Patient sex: M
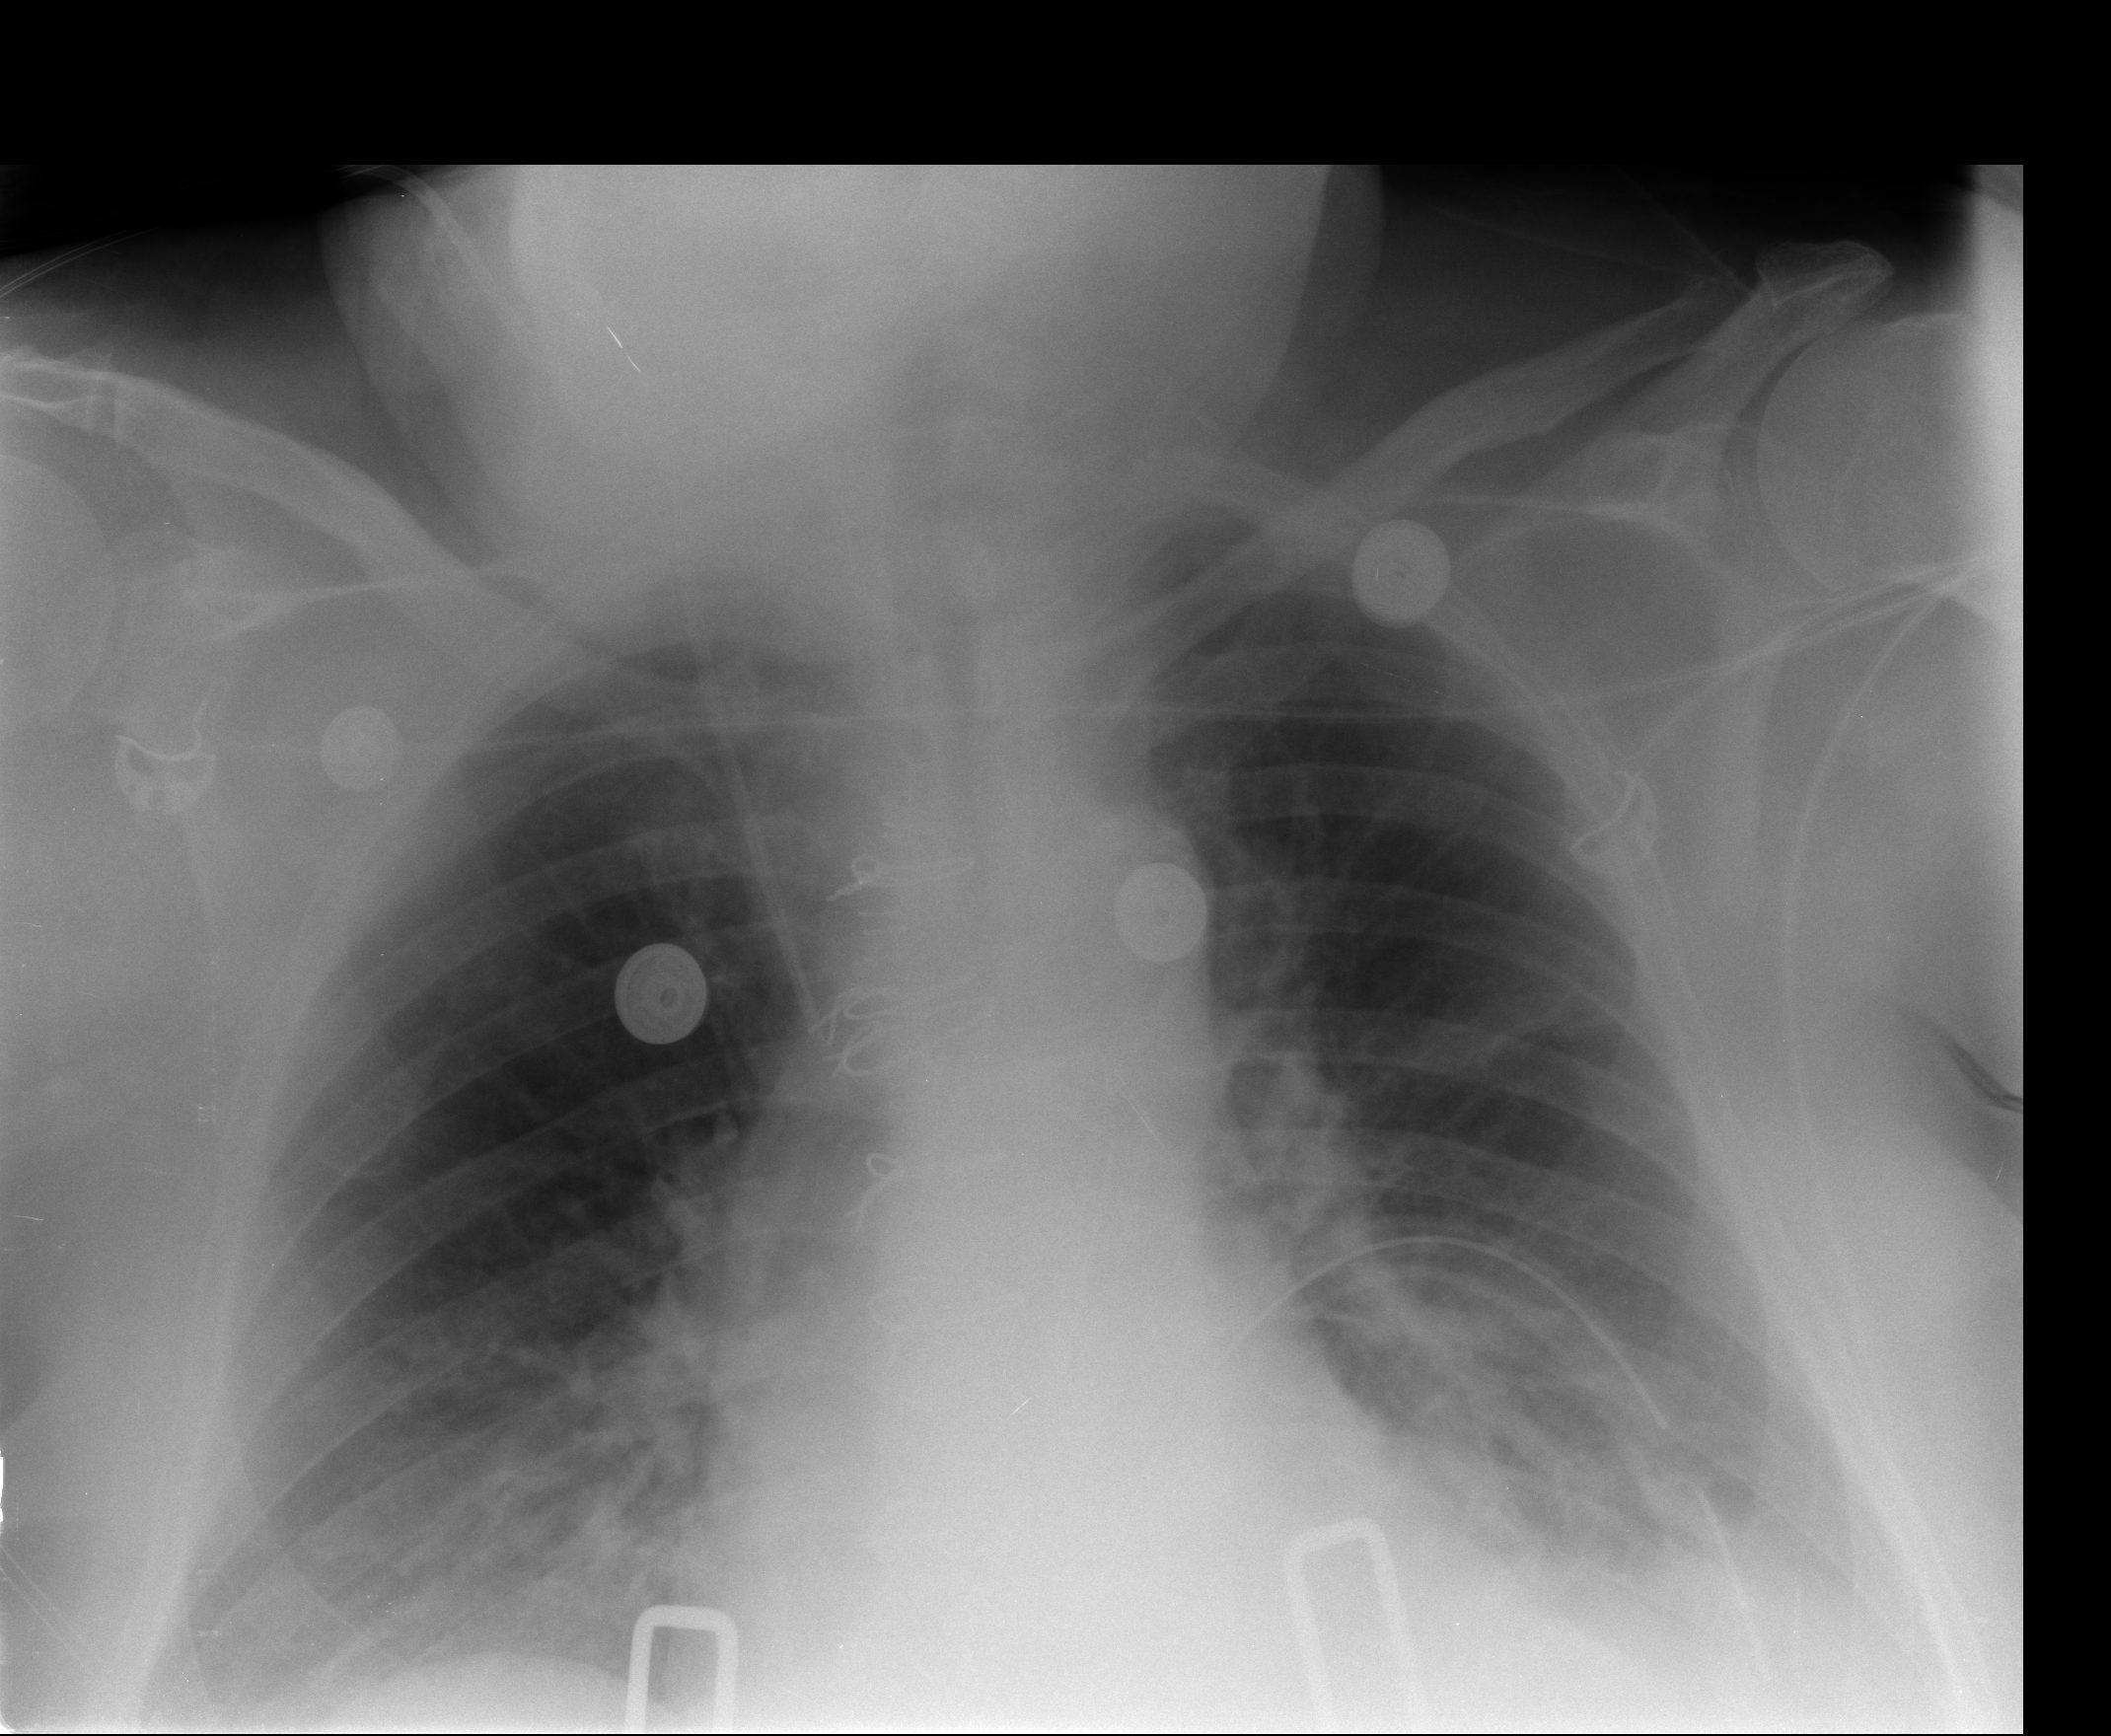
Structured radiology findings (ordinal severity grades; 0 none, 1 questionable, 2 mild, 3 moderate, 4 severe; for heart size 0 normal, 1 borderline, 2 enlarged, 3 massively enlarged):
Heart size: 1
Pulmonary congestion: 2
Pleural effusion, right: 1
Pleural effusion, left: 2
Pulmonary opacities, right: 0
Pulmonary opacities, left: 0
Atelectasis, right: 2
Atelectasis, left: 2